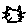
Label: cat